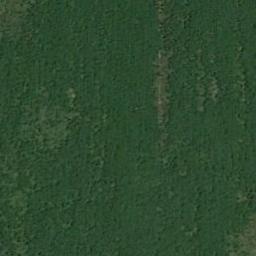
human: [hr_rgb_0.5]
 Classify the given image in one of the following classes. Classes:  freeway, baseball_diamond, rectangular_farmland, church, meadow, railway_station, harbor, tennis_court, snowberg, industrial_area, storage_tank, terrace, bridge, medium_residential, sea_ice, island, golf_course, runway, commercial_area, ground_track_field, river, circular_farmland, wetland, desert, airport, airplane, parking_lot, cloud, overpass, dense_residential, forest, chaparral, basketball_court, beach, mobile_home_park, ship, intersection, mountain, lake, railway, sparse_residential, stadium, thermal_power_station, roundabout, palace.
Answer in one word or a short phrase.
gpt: meadow